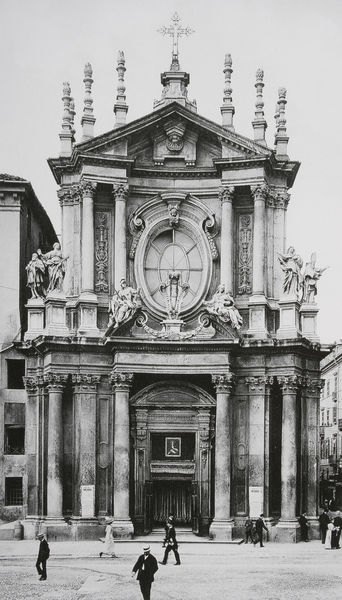
Titel: Fassade
Künstler: Filippo Juvarra
Standort: Turin
Institution: Santa Cristina
Schlagwörter: mann, weiß, menschen, fenster, frau, hut, marmor, männer, paris, schwarz, strasse, säulen, tür, gebäude, hochformat, anzug, architektur, barock, stein, kirche, front, renaissance, oval, engel, fassade, italien, passanten, giebel, fußgänger, platz, pilaster, figuren, stuck, tor, foto, fotografie, eingang, kreuz, schwarz-weiß, kapitelle, rom, kapitell, photo, portal, sims, skulpturen, plastiken, statuen, portikus, götter, konkav, tympanon, außenansicht, tempelfassade, vorderfront, gegliedert, ann, marm,or